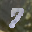
Label: 7